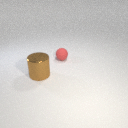
large brown metal cylinder to the left of small red rubber sphere